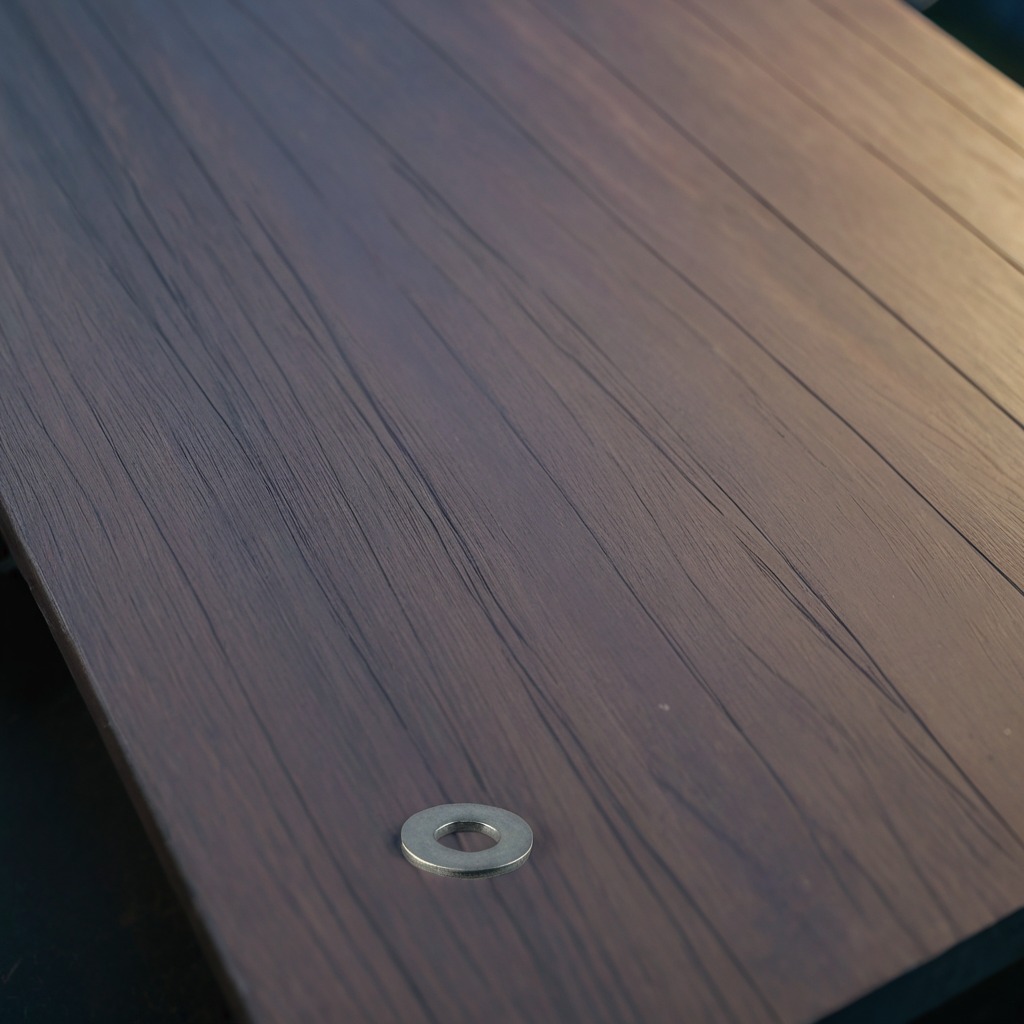
A flat metal washer is lying on the old table.